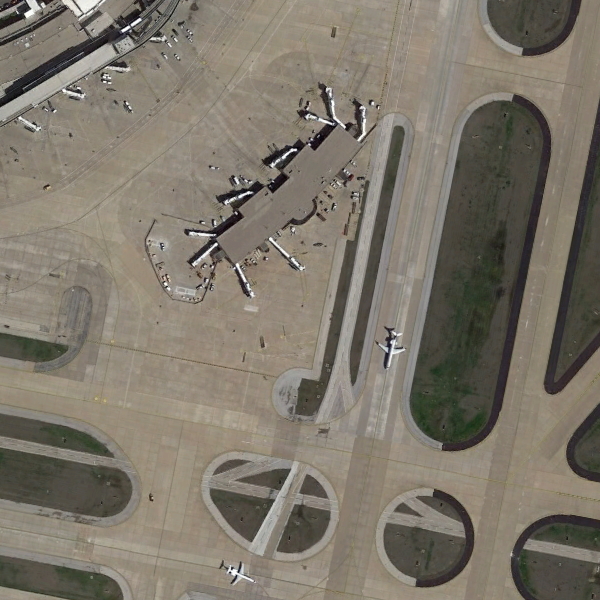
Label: Airport